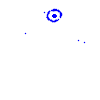
Particle: kaon